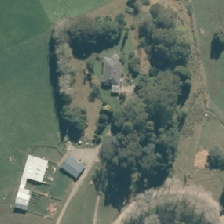
Land cover: deciduous_hardwood